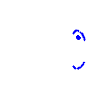
Particle: kaon